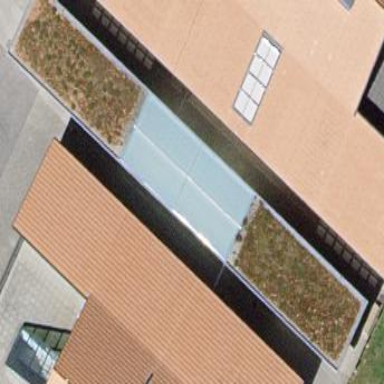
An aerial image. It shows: View of roof of building.